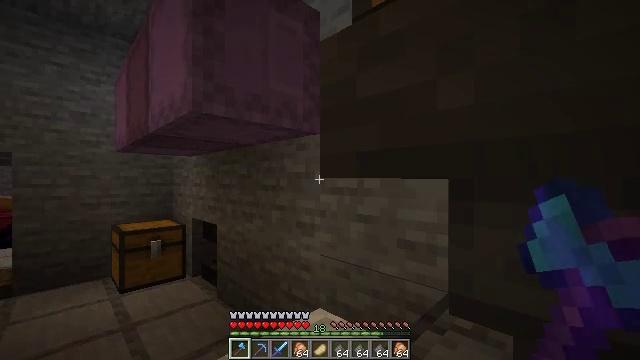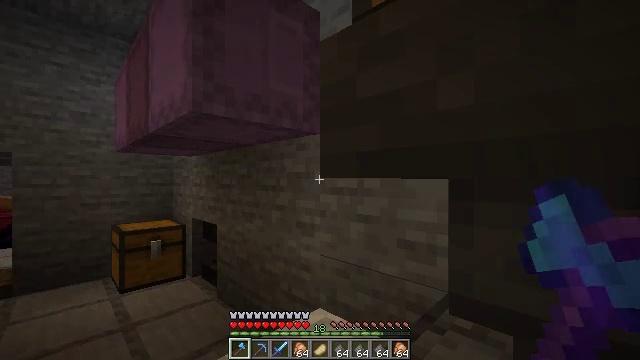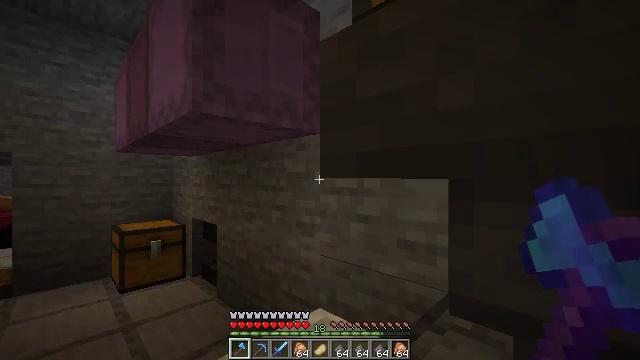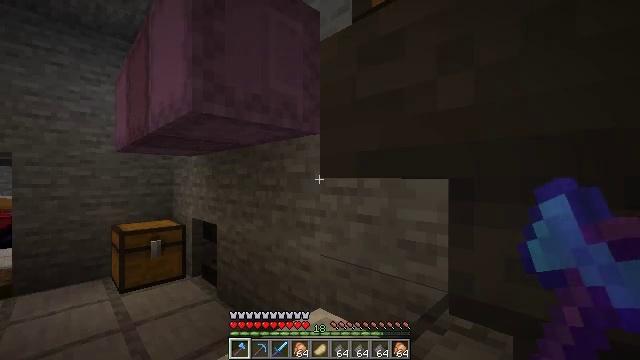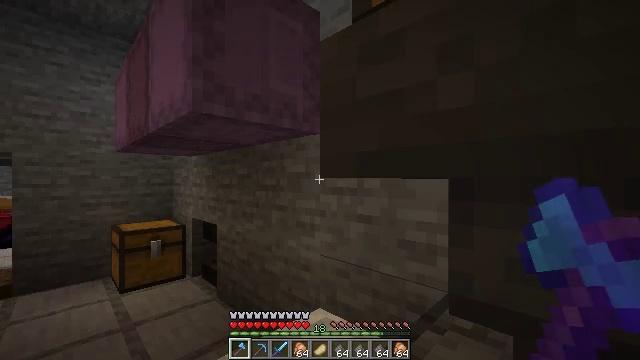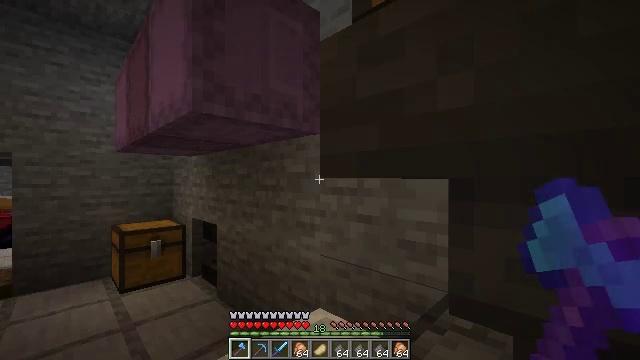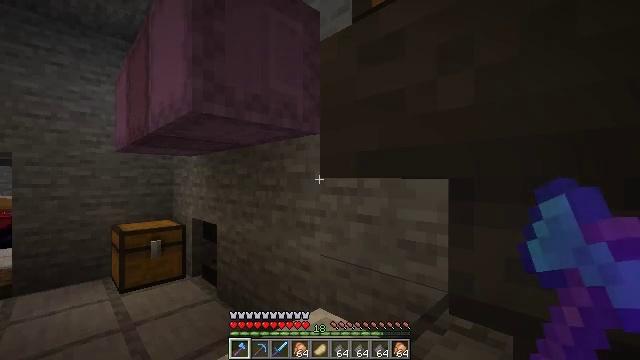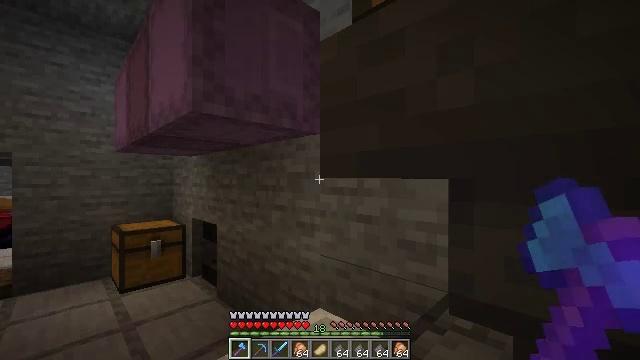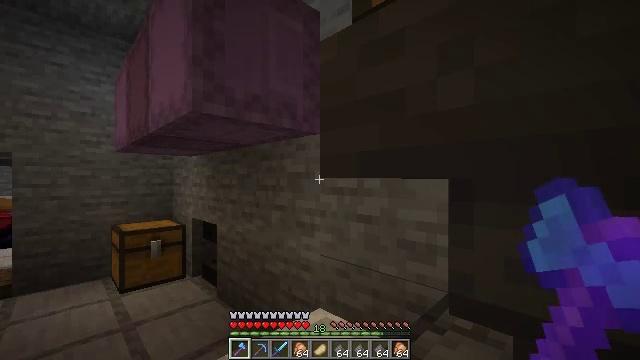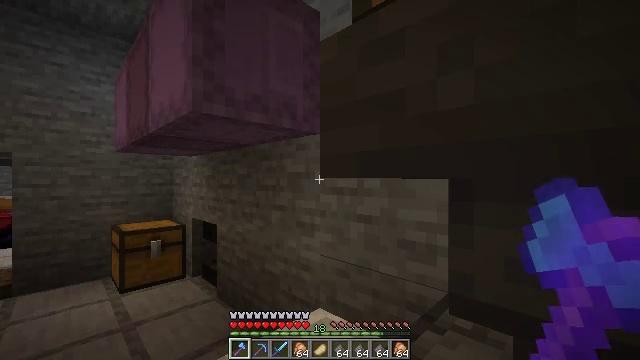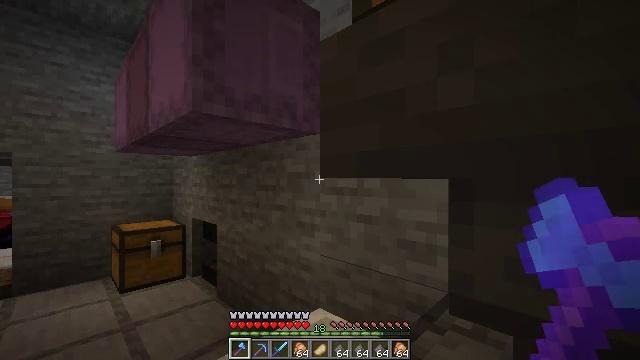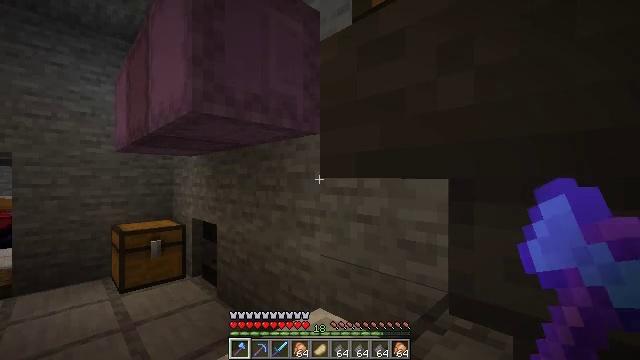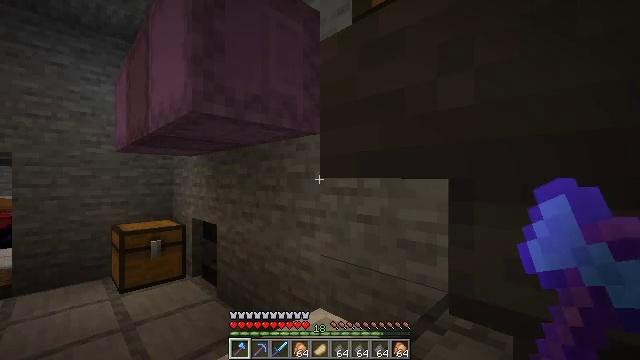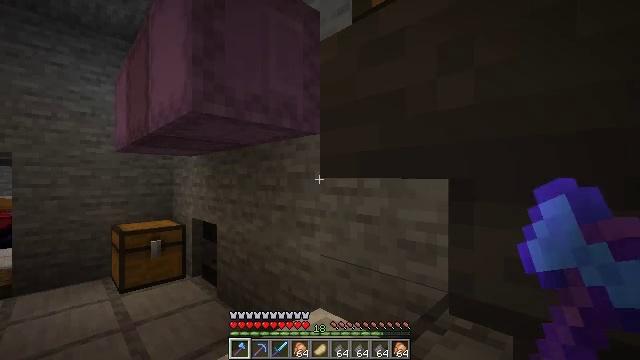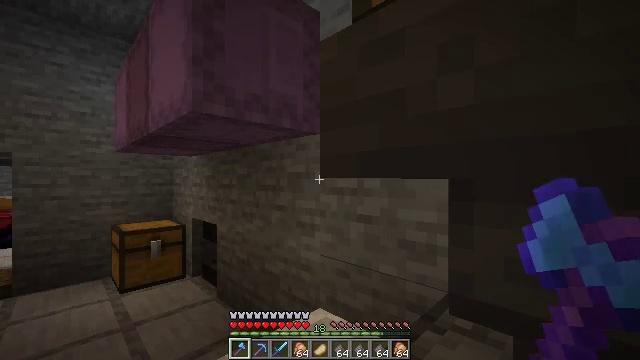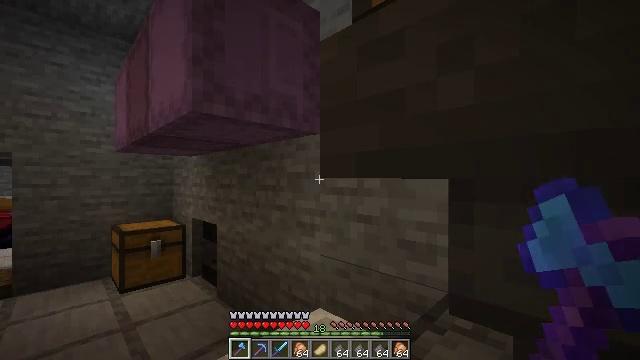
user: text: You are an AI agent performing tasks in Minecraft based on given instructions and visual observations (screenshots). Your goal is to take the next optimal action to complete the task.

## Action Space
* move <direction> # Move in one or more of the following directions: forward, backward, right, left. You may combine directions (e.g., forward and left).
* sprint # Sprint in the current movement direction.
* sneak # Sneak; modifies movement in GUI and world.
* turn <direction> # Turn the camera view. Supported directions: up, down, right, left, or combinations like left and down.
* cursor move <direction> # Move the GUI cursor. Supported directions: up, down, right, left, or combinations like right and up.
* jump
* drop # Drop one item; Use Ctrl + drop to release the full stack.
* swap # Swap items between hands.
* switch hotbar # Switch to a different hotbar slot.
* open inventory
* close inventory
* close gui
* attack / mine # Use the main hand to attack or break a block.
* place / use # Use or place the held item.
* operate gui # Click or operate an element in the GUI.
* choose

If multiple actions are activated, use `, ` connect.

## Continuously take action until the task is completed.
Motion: motion action
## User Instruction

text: Retrieve the shulker box into the inventory.
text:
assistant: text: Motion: no_op
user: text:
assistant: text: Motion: no_op
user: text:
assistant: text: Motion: no_op
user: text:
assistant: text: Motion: no_op
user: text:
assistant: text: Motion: no_op
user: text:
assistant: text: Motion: no_op
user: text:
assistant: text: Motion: no_op
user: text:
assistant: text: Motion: no_op
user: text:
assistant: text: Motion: no_op
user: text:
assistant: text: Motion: no_op
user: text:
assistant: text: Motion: no_op
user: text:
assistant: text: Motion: no_op
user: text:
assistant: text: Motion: no_op
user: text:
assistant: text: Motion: no_op
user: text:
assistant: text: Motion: no_op
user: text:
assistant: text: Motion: no_op
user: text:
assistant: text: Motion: no_op
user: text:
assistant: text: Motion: no_op
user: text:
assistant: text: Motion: no_op
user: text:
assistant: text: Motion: no_op
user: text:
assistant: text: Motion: no_op
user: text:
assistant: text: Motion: no_op
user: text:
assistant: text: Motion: no_op
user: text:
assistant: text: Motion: no_op
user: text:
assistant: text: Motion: no_op
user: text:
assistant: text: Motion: turn left
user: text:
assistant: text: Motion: turn left and down
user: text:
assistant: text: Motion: turn left and down
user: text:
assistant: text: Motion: turn left and down
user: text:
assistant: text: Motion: turn left